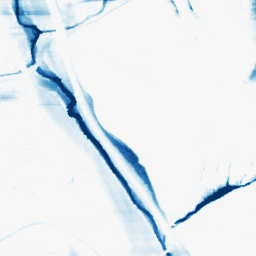
Category: morphological
Decomposition family: morphological_rect
Decomposition parameters: operation: closing
width: 50
height: 5
Upsampling method: quadratic
Upsampling parameters: scale: 2
Upsampling scale: 2